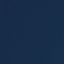
Land use / land cover class: SeaLake